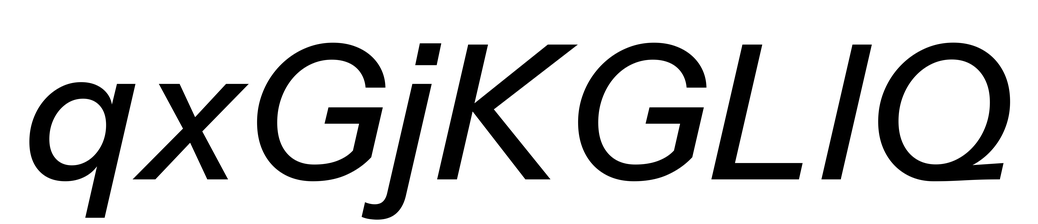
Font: InstrumentSans-Italic_Medium_Italic